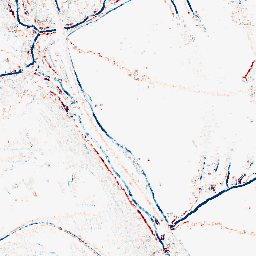
Category: morphological
Decomposition family: morphological_square
Decomposition parameters: operation: average
size: 3
Upsampling method: sinc_blackman
Upsampling parameters: scale: 8
kernel_size: 16
Upsampling scale: 8